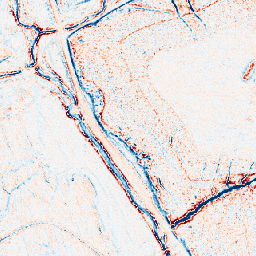
Category: edge_preserving
Decomposition family: anisotropic_diffusion
Decomposition parameters: iterations: 5
kappa: 100
gamma: 0.2
Upsampling method: nearest
Upsampling parameters: scale: 4
Upsampling scale: 4